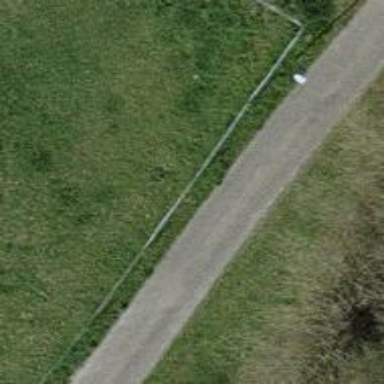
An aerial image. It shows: Gray straight pole.